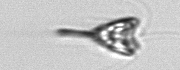
Label: Pyramimonas_longicauda